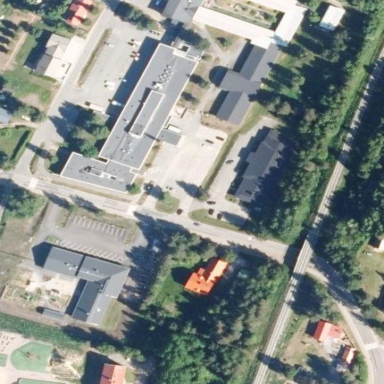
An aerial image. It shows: Healthcare facility identified as hospital.